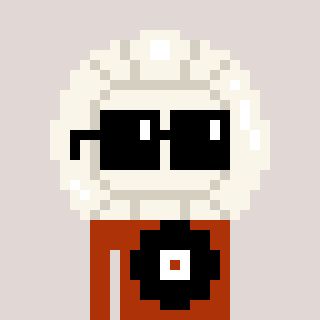
a pixel art character with square black sunglasses, a volleyball-shaped head and a hotbrown-colored body on a warm background